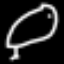
Label: frog